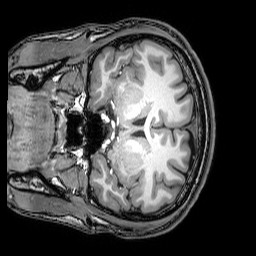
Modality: T1w
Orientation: coronal
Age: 22
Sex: male
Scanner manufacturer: philips
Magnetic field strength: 3 T
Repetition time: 0.008113 s
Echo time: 0.003709 s